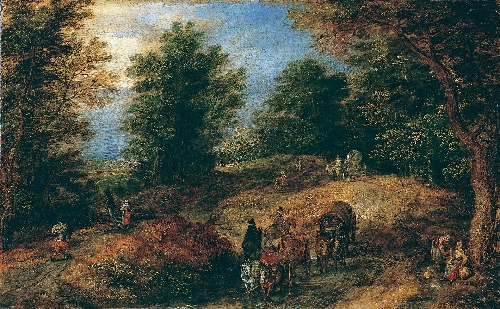
Title: Landscape with Travelers on a Woodland Path
Artist: Jan Brueghel the Elder
Artist bio: Netherlandish, Brussels 1568–1625 Antwerp
Date: ca. 1607
Object type: Painting
Classification: Paintings
Medium: Oil on copper
Dimensions: 3 3/4 x 6 in. (9.5 x 15.2 cm)
Department: European Paintings
Credit line: Bequest of Hertha Katz, 2000
Accession year: 2001
Repository: Metropolitan Museum of Art, New York, NY
Tags: Men|Women|Landscapes|Wagons|Horses